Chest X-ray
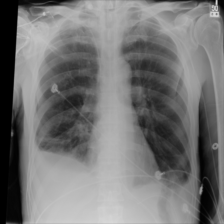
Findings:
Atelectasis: positive
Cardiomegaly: negative
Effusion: positive
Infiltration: negative
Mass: negative
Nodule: negative
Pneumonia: positive
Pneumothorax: negative
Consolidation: negative
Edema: negative
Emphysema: negative
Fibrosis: negative
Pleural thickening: negative
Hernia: negative